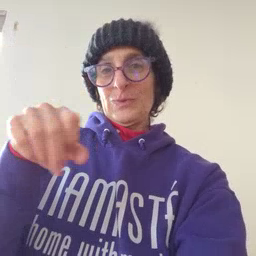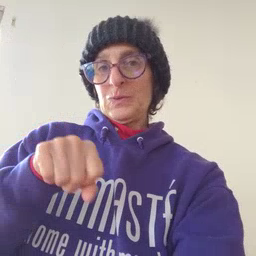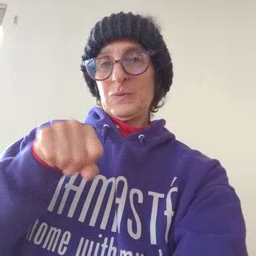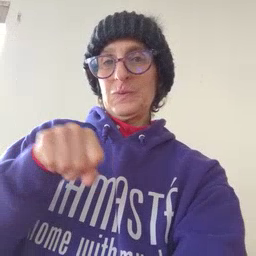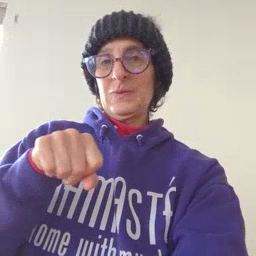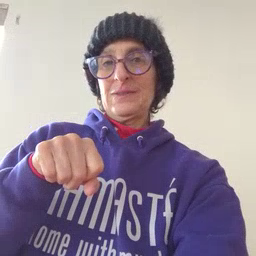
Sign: shoe